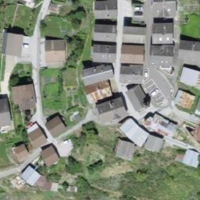
EUNIS habitat code: 54
Species observed at this site:
Humulus lupulus